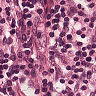
Metastatic tissue present: no